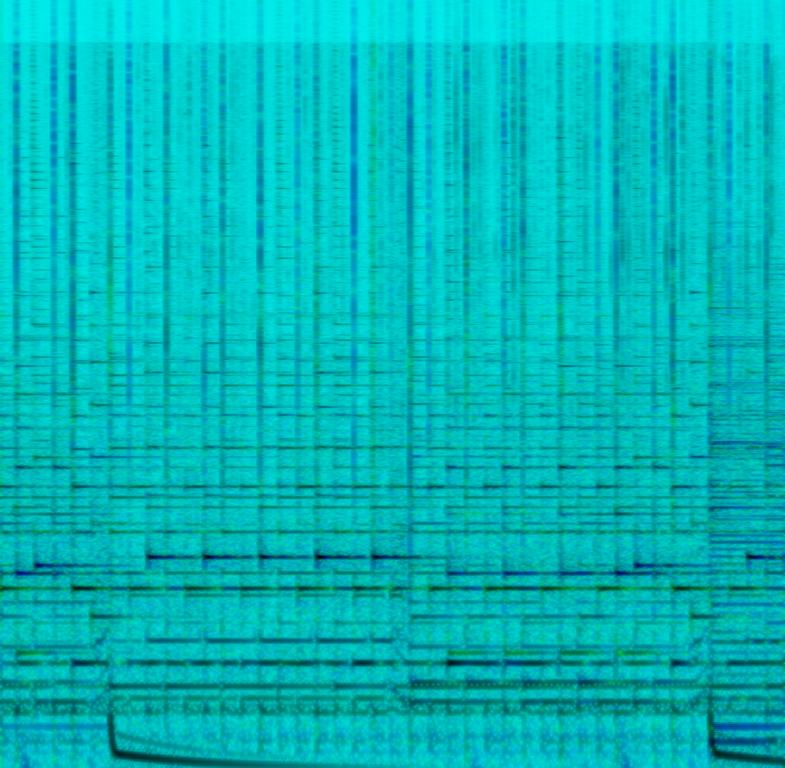
Swift intellectual music featuring interlocking piano and acoustic guitar arpeggios, a pizzicato string melody, a fast, driving hi-hat, and typing sounds. Good for a presentation on a new technology.